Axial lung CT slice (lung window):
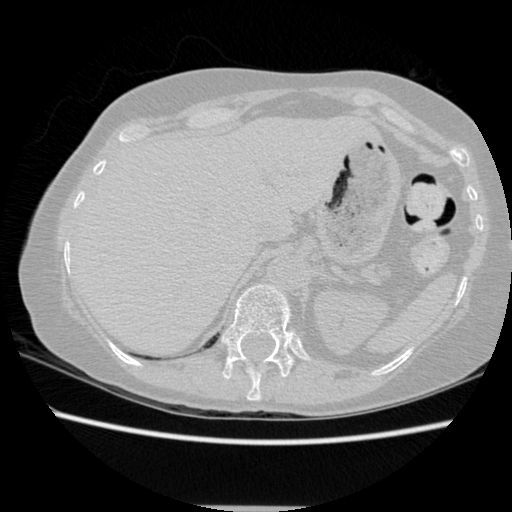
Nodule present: no